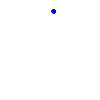
Particle: kaon